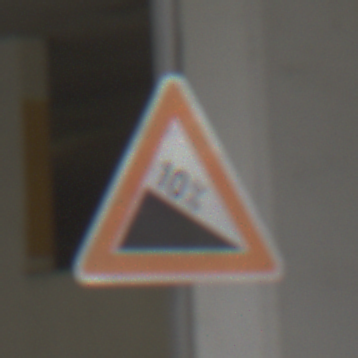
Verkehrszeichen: Gefaelle10
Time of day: Midday
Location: Roofed (Urban)
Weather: Overcast
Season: NotSpecified
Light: Artificial